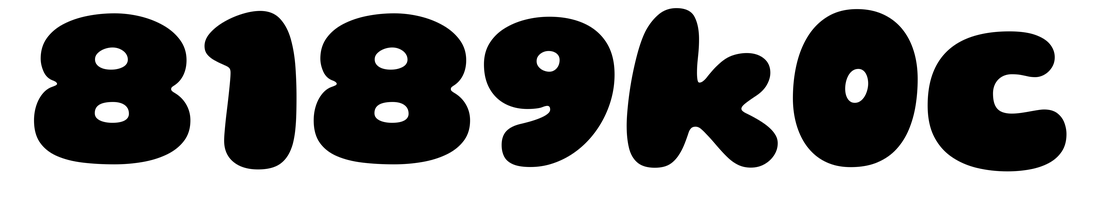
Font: Gluten_Black